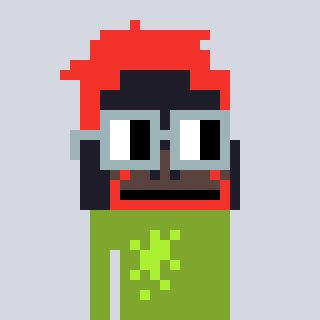
a pixel art character with square dark gray glasses, a orangutan-shaped head and a slimegreen-colored body on a cool background